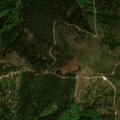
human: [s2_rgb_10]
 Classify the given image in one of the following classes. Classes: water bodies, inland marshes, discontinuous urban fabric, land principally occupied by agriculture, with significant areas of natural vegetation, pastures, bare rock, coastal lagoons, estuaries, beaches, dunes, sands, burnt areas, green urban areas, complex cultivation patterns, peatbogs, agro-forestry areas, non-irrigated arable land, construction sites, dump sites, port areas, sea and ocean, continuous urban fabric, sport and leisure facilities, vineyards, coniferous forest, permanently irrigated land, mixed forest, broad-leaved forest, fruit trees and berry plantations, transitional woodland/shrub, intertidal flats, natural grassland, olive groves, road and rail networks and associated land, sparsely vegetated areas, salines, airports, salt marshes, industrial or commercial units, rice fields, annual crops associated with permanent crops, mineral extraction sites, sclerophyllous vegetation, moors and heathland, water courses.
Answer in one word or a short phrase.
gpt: coniferous forest, mixed forest, transitional woodland/shrub